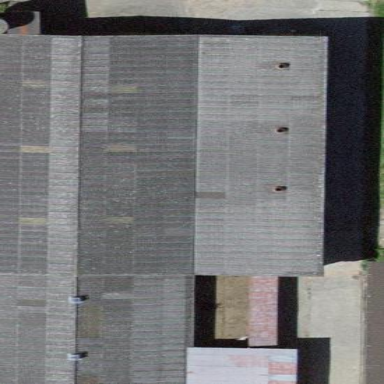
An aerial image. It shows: Barn.